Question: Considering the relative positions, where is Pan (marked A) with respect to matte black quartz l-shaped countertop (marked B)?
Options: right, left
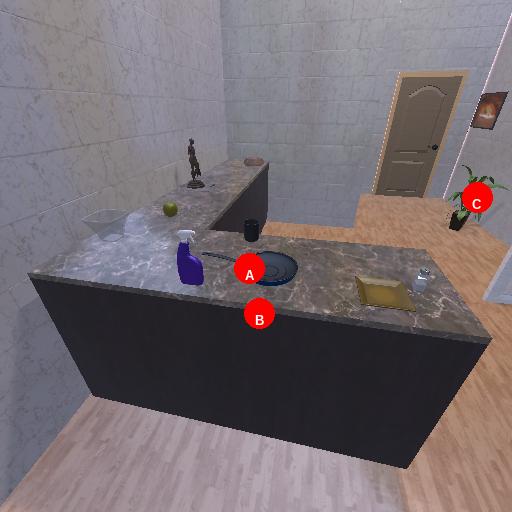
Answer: right